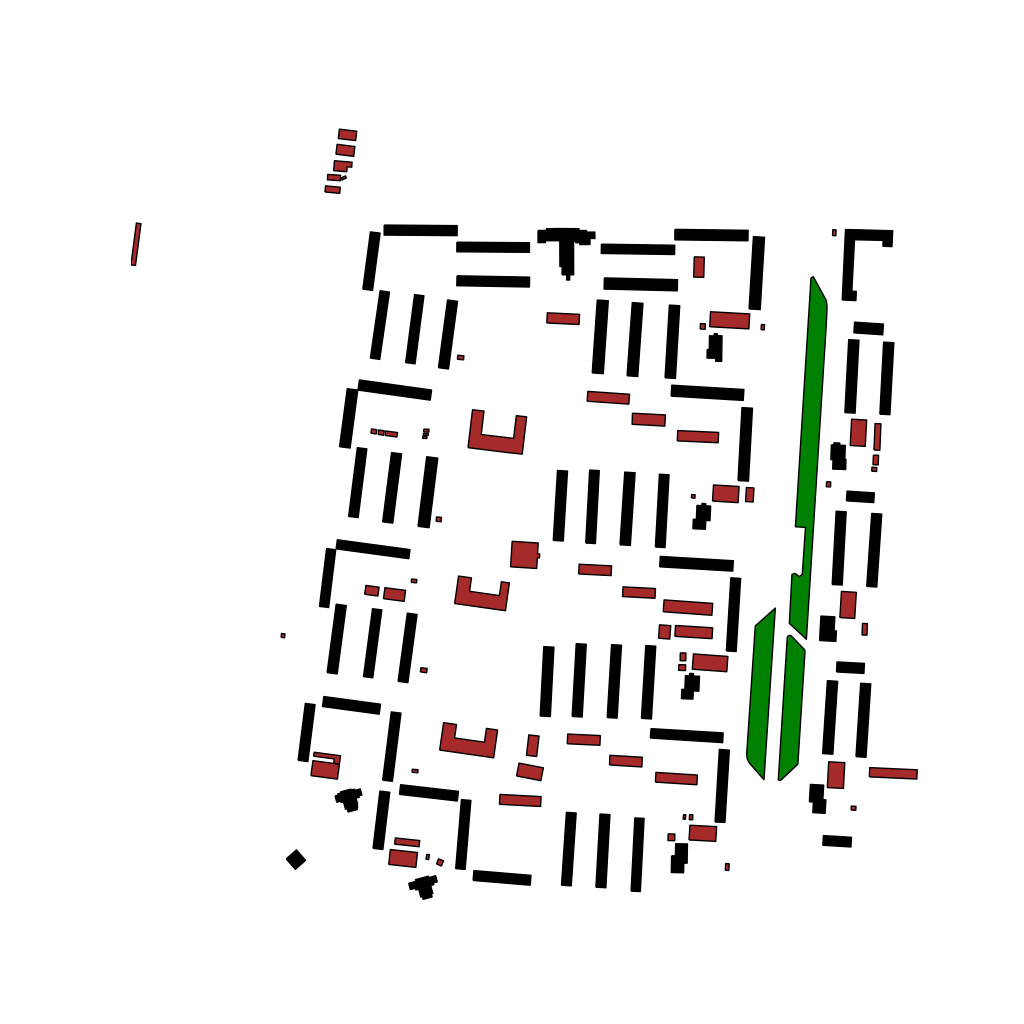
Tags: overhead vector_map, recreation, residential, modern, soviet, high_rise, individual_rise, low_rise, density_3, Building, Facility, Park, 1.0 km²